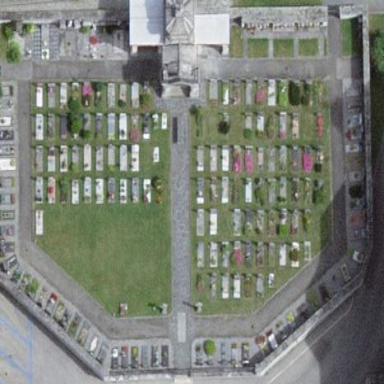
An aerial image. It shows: Cemetery.